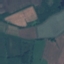
Label: Pasture